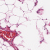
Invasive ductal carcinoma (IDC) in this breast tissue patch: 0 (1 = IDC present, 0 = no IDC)